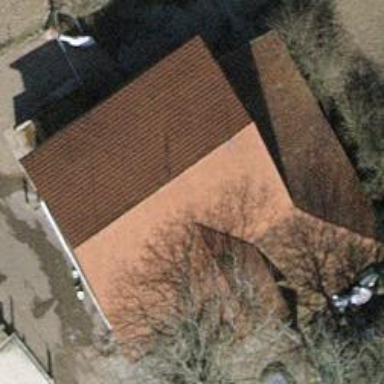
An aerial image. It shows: Farm auxiliary building.